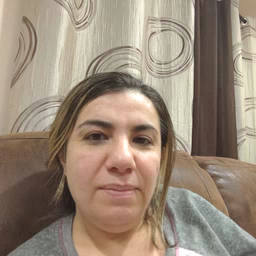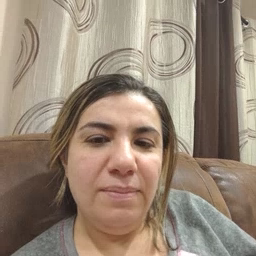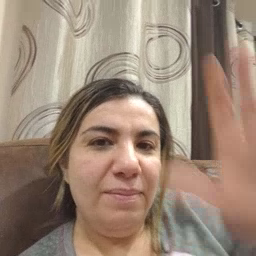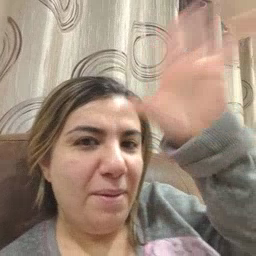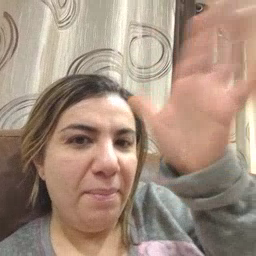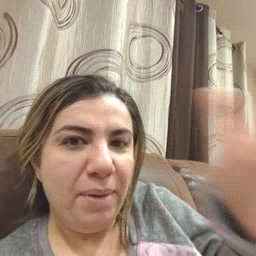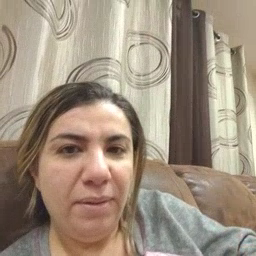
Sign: grandpa